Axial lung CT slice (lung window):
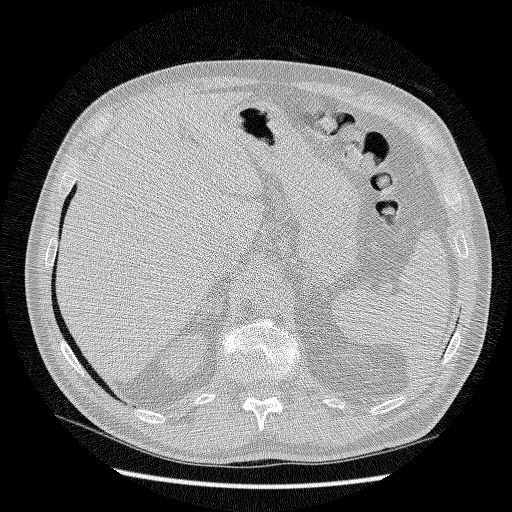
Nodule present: no